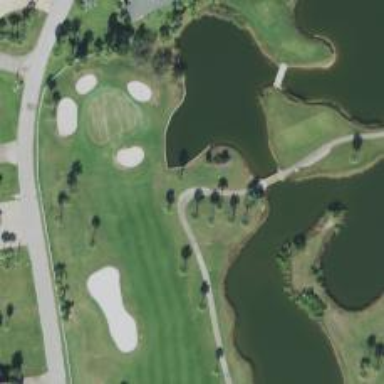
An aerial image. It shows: Pathway for golfing.